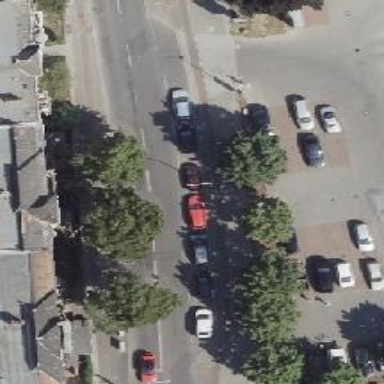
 featuring separate sidewalk on both sides. There is cycle lane on the left and parking lane on the right."